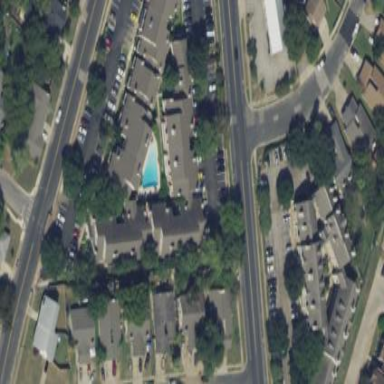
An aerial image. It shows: Condominium within residential area.